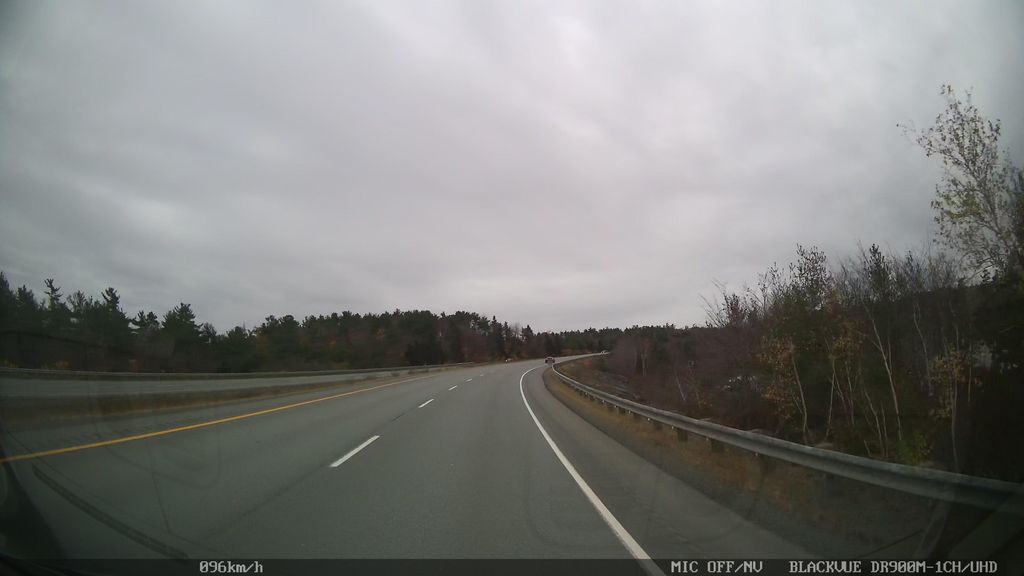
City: halifax